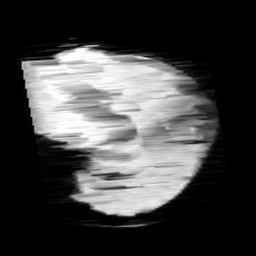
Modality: minIP
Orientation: sagittal
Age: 9
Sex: female
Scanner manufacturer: siemens
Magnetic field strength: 3 T
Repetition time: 0.027 s
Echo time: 0.02 s